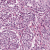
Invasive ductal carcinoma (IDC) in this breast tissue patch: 1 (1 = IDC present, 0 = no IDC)